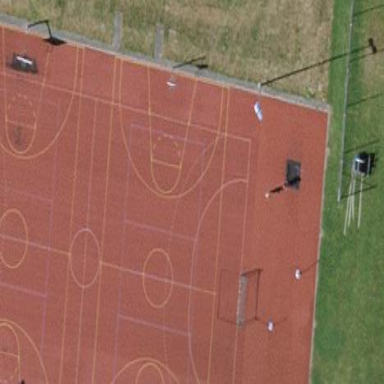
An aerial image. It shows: Multi-sport pitch for leisure and various sports activities.